Question: '''
var startPoint =
shaft.transform.position
+ shaft.transform.forward;
var ray = new Ray(
startPoint,
-shaft.transform.forward
);
RaycastHit rayCastHit;
Physics.Raycast(ray, out rayCastHit);
var textured2D = (Texture2D)discoBall.renderer.material.mainTexture;
Vector2 textureCoord = rayCastHit.textureCoord;
Debug.Log(string.Format(
"{0},{1} at distance {2}",
textureCoord.x * textured2D.width,
textureCoord.y * textured2D.height,
rayCastHit.distance
));
'''
I have a sphere with an object "Shaft" object inside it. I work out a startPoint as a distance away from the shaft in the direction the shaft points (to get outside the sphere). I then create a ray pointing back at the sphere with the same distance, so that it collides with the outside of my sphere.
The Debug.Log outputs x,y = 0,0 for the textureCoord, and the correct value of 0.35 for the distance. Why is the textureCoord always 0,0 when I do in fact have a material with a texture on my sphere?

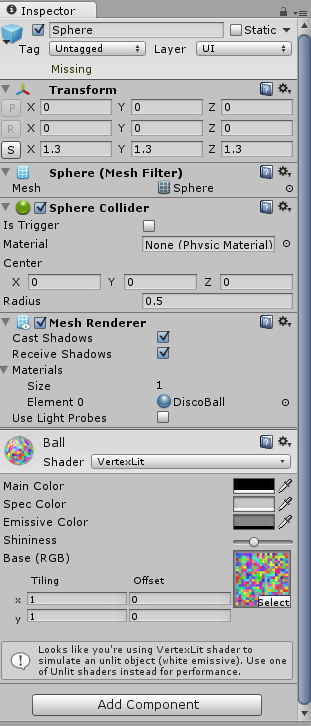
Answer: Actually let me move my comment here, does the sphere use a mesh collider or a sphere collider? If it doesn't use a mesh collider, <URL>.
:
To change the collider type of a GameObject highlight it in the Unity editor and go to . If prompted to 'Replace Existing Component', select 'Replace'.
GameObjects added from Unity's menu tend to default to colliders based on the shape of the object (spheres, boxes, etc), since mesh colliders are computationally more expensive.